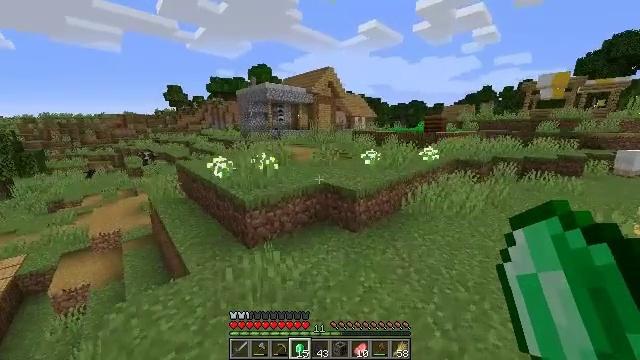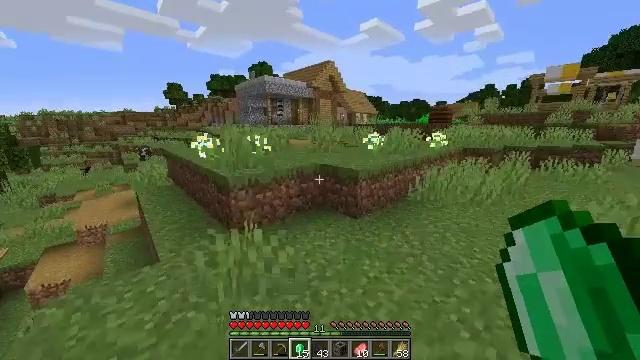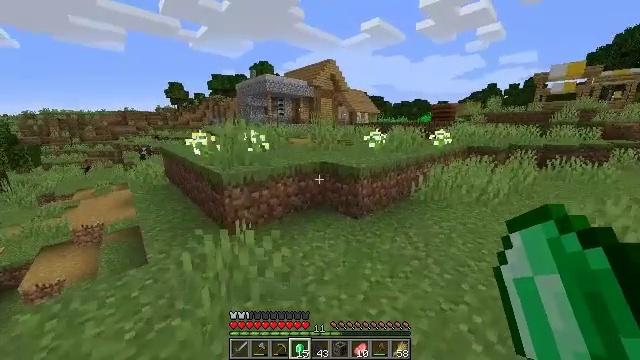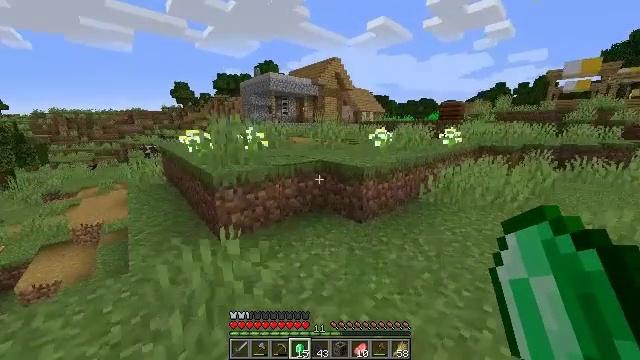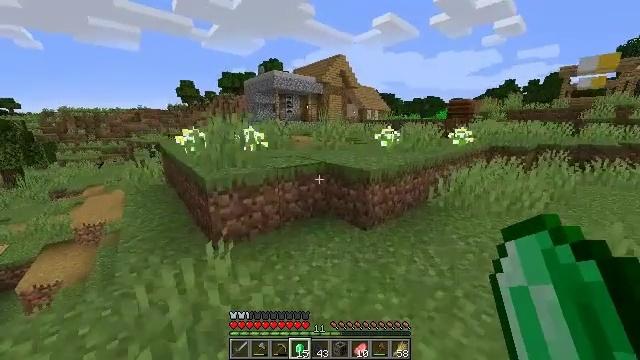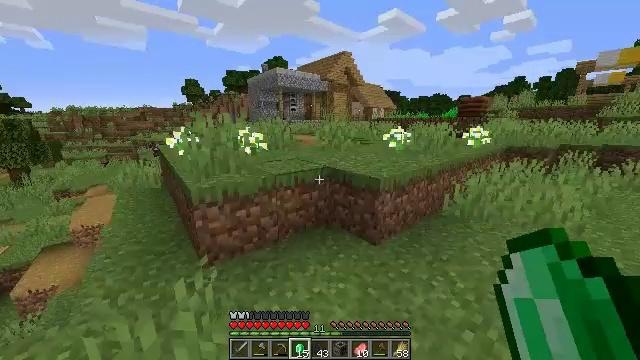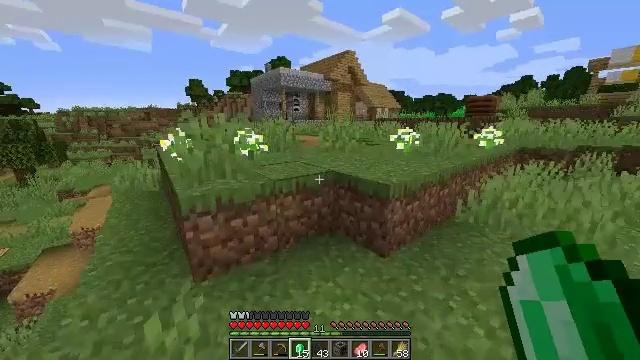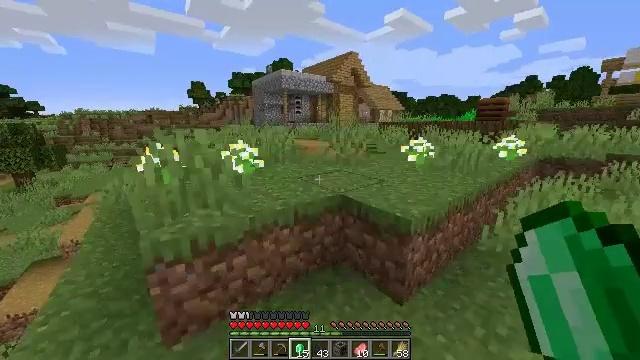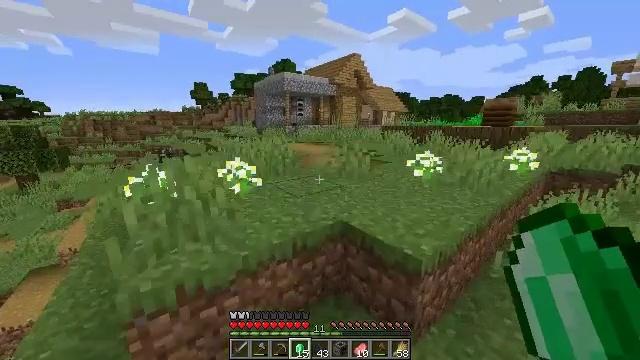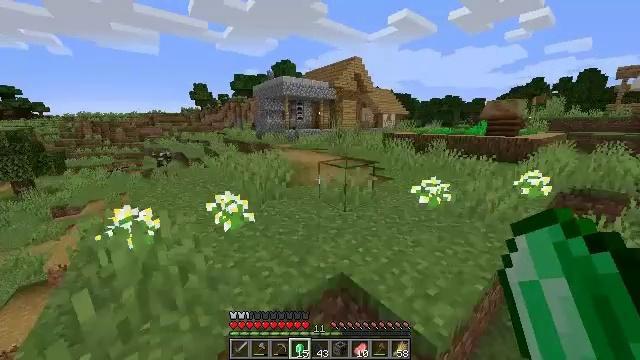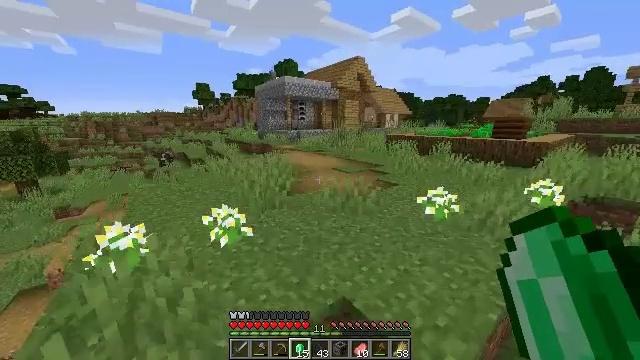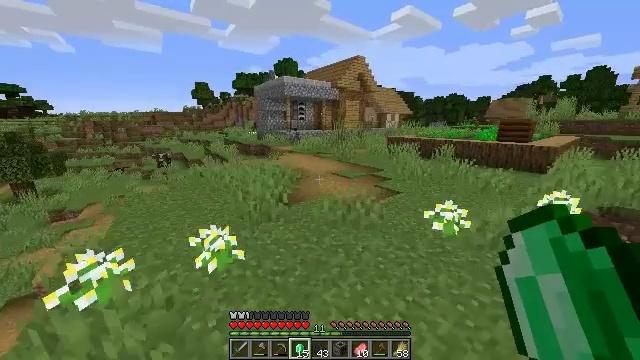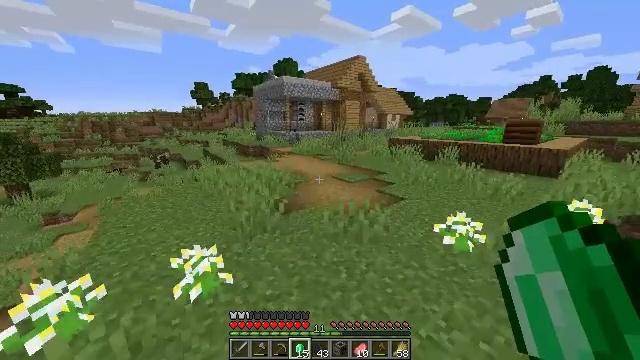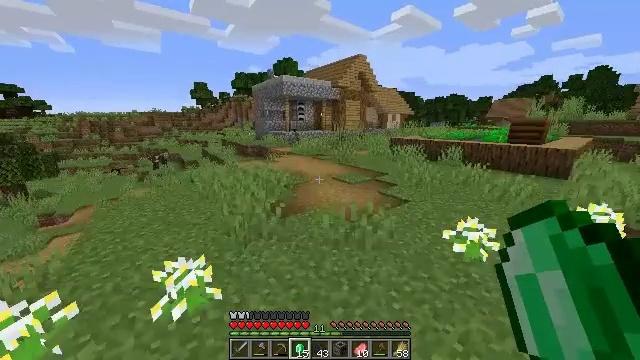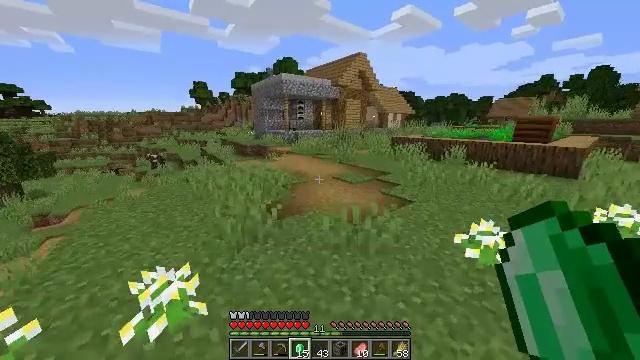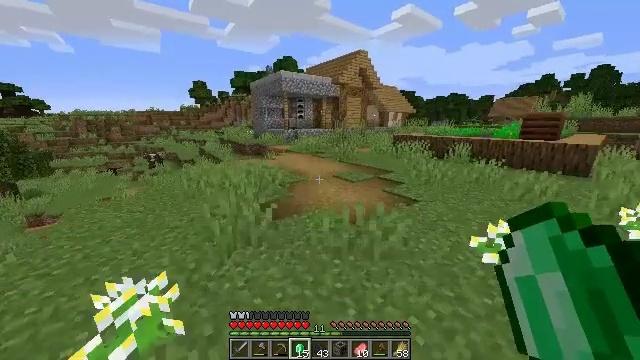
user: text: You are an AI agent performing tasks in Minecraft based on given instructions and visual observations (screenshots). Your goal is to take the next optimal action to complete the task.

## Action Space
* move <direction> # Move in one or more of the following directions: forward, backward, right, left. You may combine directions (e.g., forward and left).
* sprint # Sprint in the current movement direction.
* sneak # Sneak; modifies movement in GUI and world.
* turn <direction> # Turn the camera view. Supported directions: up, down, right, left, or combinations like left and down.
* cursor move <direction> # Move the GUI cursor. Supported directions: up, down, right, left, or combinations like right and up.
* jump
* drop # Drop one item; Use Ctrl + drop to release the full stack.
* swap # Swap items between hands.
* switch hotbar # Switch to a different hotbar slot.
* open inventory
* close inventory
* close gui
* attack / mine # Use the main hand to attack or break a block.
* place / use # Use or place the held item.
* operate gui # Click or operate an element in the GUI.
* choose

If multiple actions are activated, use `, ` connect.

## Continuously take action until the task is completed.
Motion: motion action
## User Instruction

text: Attack the grindstone to break it.
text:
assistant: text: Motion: move forward
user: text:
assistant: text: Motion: move forward
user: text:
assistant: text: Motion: move forward, turn left
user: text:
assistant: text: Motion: move forward, turn left
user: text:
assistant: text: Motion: move forward, turn left
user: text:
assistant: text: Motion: move forward
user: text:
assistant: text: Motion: move forward, jump
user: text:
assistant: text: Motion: move forward, jump
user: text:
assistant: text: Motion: move forward, jump
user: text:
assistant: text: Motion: move forward, jump
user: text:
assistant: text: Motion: move forward, jump
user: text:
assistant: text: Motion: move forward, jump
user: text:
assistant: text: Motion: move forward, jump
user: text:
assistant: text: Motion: move forward, jump
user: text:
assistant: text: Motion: move forward, jump
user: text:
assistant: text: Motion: move forward, jump
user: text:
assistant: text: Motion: move forward, jump
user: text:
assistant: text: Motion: move forward, jump
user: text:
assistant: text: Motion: move forward, jump
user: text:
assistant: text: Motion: move forward, jump
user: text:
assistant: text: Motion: move forward, jump
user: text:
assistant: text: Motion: move forward, jump
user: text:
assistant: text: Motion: move forward, jump
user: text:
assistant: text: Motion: move forward, jump
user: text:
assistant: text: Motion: move forward, jump
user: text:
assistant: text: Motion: move forward, turn up, jump
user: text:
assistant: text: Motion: move forward, turn right and down, jump
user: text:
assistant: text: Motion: move forward, jump
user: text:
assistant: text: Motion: move forward, jump
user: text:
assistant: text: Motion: move forward, jump